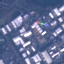
Land use / land cover: Industrial